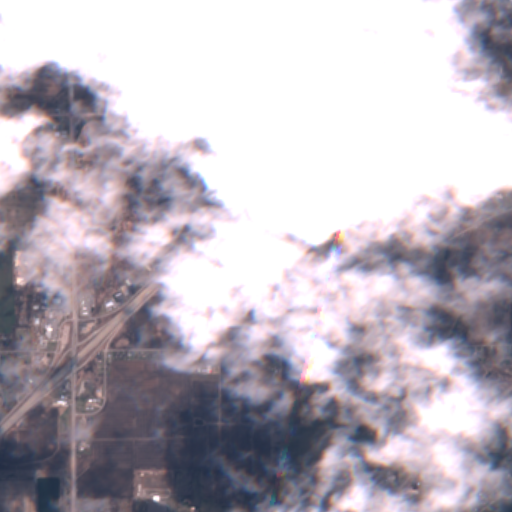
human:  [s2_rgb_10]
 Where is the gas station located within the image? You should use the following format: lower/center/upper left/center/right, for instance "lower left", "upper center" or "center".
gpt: The gas station is located in the center left of the image.
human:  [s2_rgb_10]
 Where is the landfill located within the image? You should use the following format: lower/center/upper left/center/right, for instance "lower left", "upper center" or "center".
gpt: The landfill is located in the lower left of the image.
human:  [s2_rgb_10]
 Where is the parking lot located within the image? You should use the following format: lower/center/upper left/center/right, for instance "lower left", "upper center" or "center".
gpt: The parking lot is located in the lower left of the image.
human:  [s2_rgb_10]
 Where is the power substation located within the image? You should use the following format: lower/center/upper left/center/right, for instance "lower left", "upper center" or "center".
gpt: The power substation is located in the upper left of the image.
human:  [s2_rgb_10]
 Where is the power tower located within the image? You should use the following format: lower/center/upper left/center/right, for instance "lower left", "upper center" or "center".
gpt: The power tower is located in the upper left of the image.
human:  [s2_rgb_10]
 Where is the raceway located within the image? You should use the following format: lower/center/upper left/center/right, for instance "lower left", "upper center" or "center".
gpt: The raceway is located in the lower left of the image.
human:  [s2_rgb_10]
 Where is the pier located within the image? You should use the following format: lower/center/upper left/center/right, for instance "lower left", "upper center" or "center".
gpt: The pier is located in the lower right of the image.
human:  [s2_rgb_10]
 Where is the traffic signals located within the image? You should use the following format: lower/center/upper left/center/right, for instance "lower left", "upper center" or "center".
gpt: The traffic signals is located in the lower left of the image.
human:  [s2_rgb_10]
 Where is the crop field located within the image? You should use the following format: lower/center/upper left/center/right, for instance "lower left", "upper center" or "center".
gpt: There is no crop field in the image.